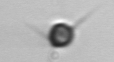
Label: Acanthoica_quattrospina